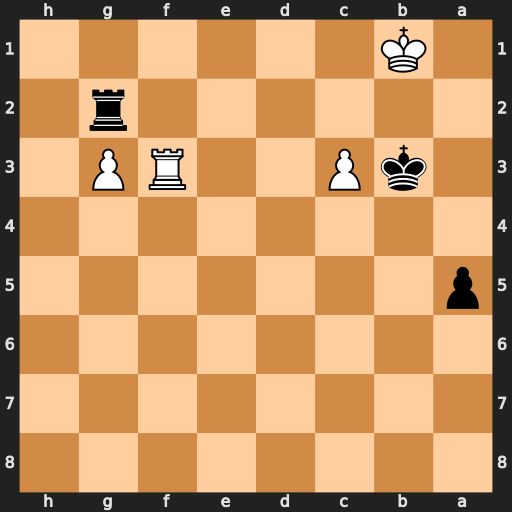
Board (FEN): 8/8/8/p7/8/1kP2RP1/6r1/1K6
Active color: b
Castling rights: -
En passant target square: -
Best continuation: Rg1+ Rf1 Rxf1#